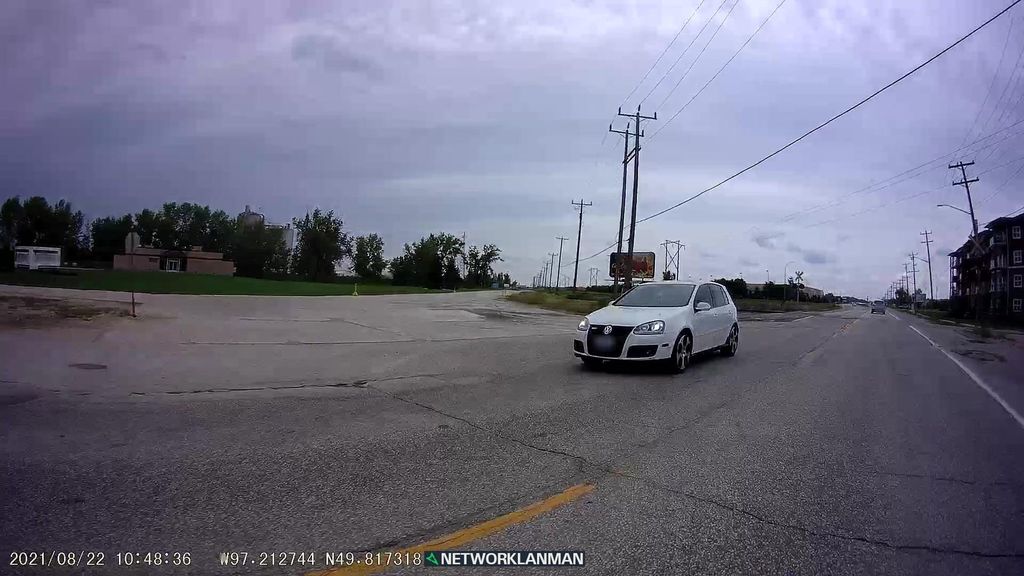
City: winnipeg